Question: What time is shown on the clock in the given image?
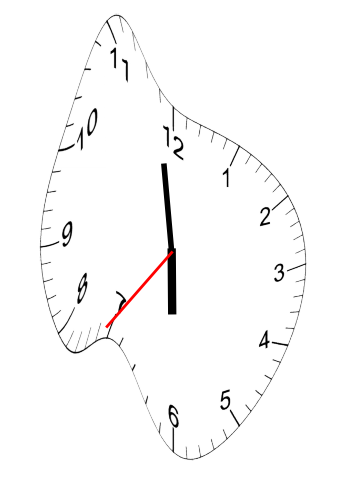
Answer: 05:58:36